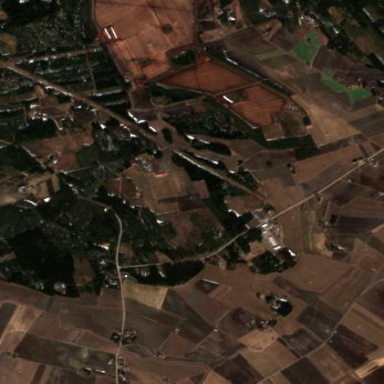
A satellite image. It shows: Picturesque farmland scene.